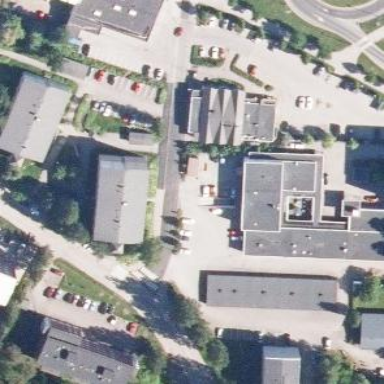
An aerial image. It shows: Commercial area.